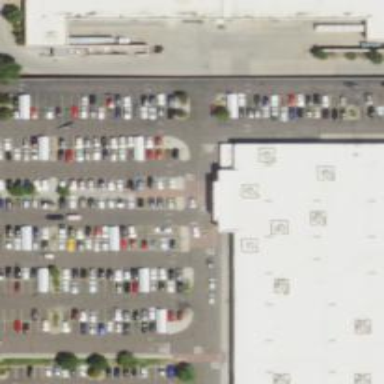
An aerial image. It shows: Parking space.